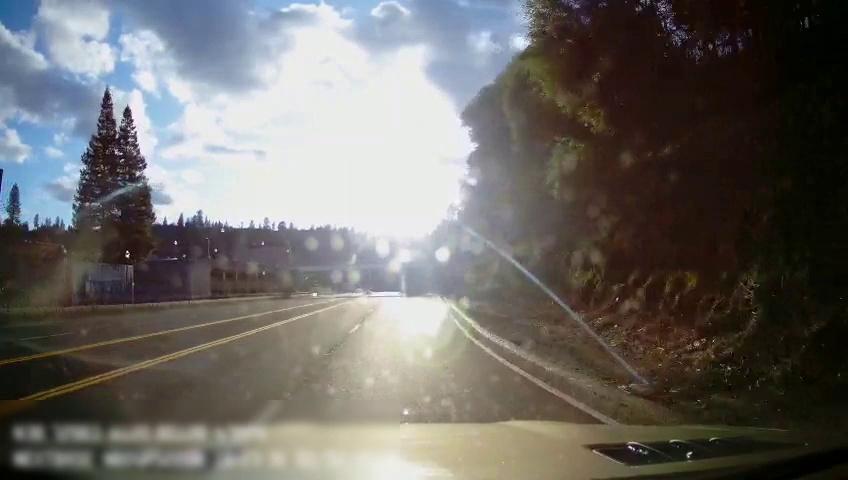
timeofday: Day
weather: Sunny
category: Drivable Space
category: Lanes | Current Lane
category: Lanes | Opposite Lane
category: Lanes | Opposite Lane
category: Lanes | Opposite Lane
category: Lanes | Current Lane
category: Lanes | Alternate Lane
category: Lanes | Opposite Lane